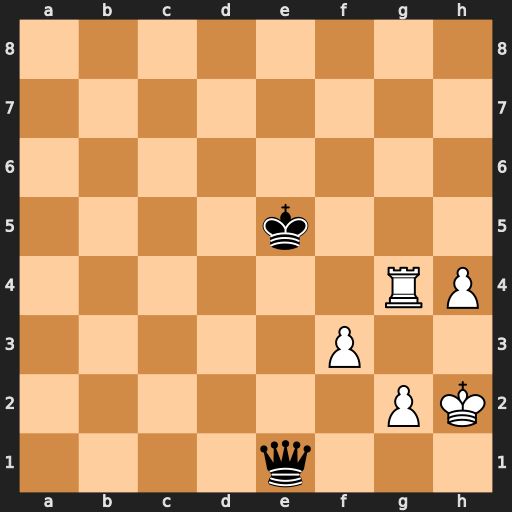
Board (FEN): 8/8/8/4k3/6RP/5P2/6PK/4q3
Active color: w
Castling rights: -
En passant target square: -
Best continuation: Re4+ Qxe4 fxe4